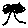
Label: tree